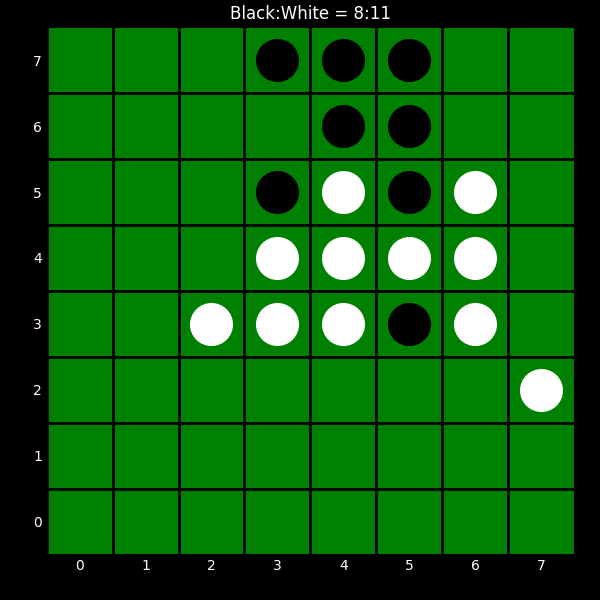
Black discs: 8
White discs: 11